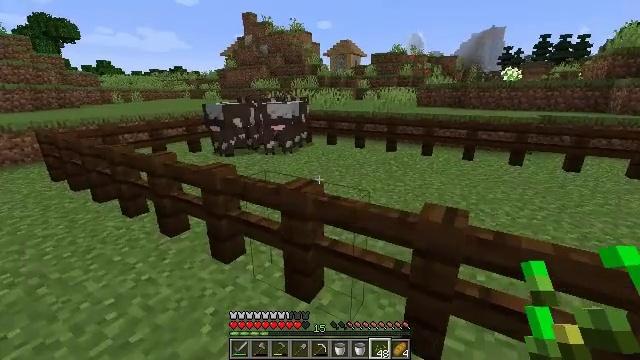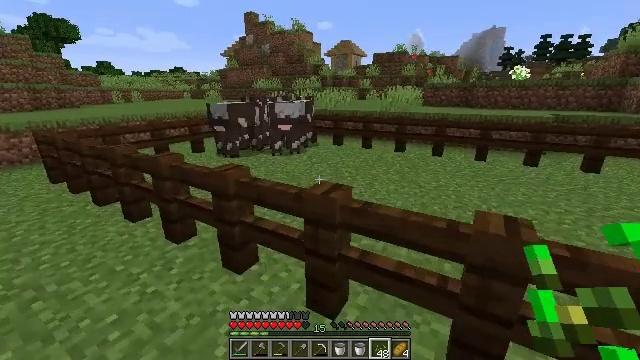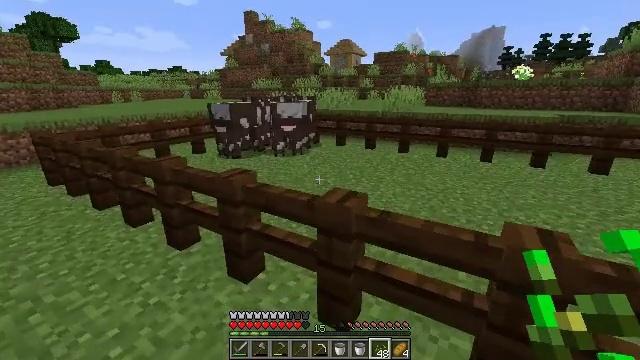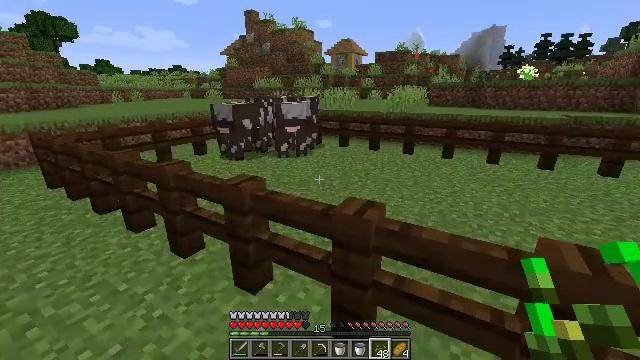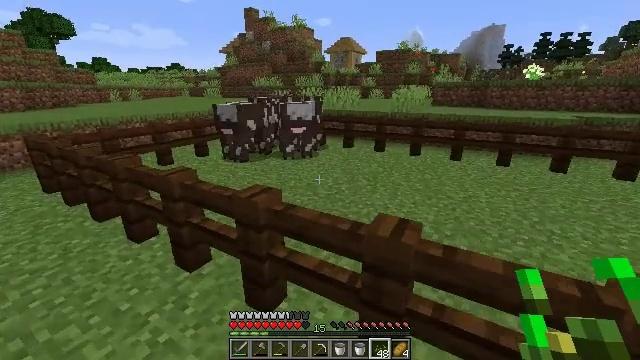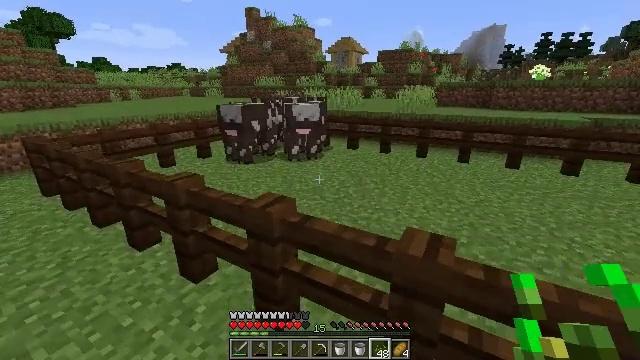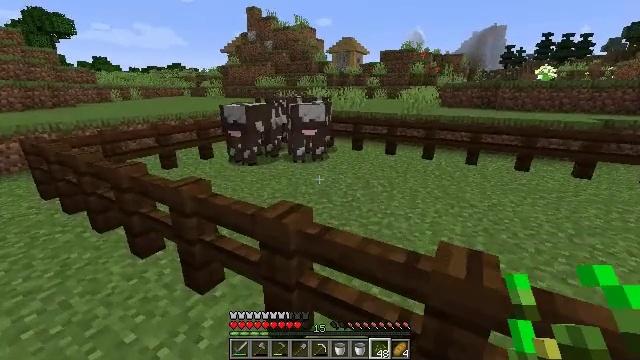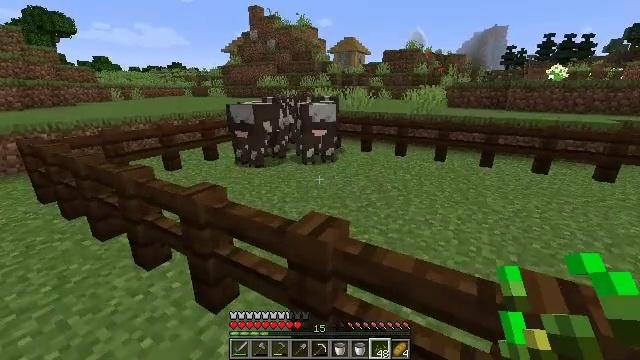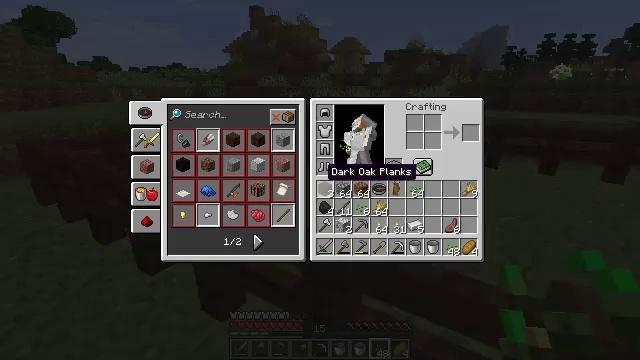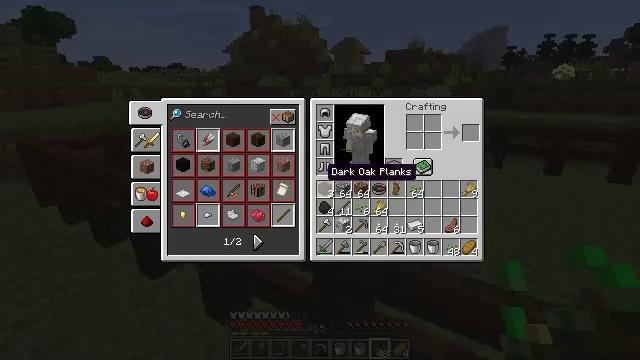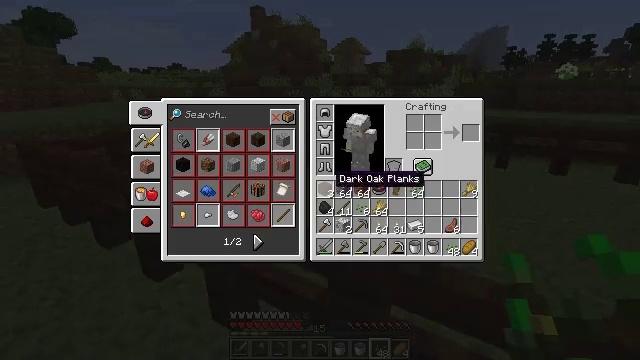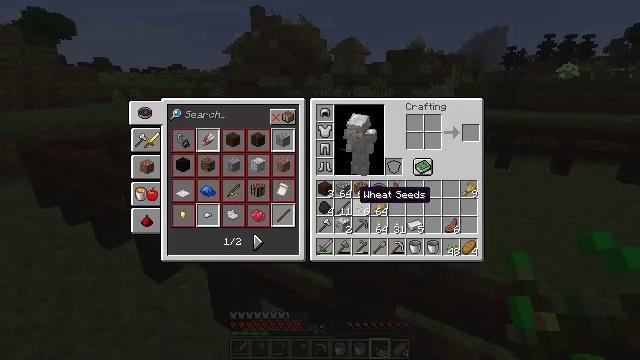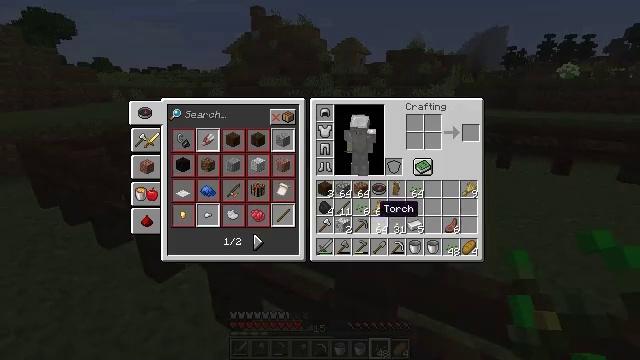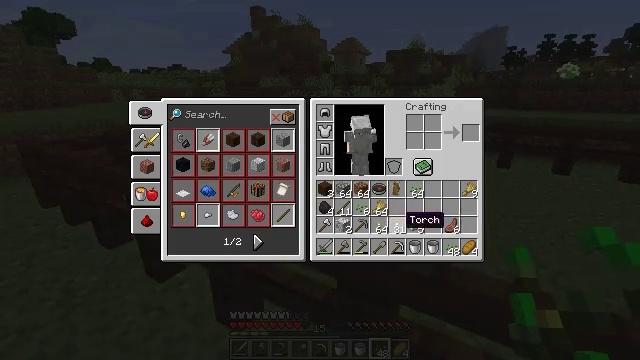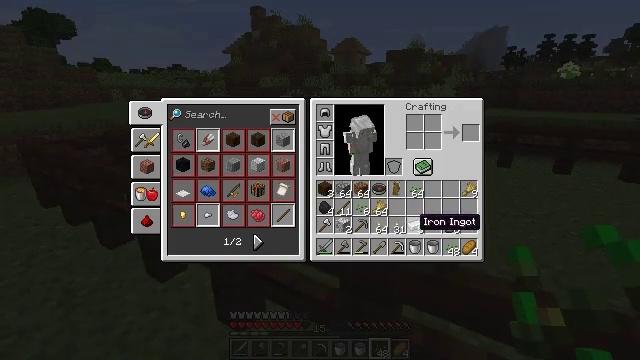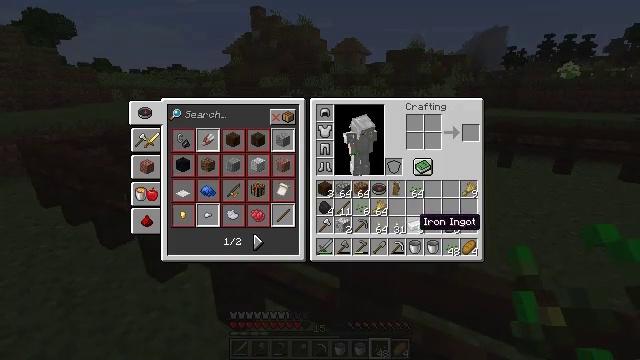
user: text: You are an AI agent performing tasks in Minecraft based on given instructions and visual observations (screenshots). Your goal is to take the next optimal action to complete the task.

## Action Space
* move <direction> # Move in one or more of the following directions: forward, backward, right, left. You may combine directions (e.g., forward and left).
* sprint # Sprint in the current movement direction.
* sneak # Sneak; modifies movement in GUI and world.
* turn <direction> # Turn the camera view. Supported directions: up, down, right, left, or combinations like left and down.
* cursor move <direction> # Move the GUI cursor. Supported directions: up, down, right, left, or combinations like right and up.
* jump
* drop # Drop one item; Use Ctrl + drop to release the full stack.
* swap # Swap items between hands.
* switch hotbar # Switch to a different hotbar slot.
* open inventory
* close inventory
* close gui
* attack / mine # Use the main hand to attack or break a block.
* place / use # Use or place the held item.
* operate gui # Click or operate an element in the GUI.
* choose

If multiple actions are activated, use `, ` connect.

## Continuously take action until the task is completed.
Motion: motion action
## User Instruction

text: Turn wheat into bread at the crafting table.
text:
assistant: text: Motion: move forward and move left
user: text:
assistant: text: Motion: move forward and move left
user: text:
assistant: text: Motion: move forward and move left
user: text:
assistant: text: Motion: move forward and move left
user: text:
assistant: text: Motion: move forward and move left
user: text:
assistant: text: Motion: move forward and move left
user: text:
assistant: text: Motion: move forward and move left
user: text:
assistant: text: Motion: move forward and move left, open inventory
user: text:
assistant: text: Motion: move forward and move left, open inventory
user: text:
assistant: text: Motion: move forward and move left, cursor move right and down, open inventory
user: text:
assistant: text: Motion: move forward and move left, cursor move right and down
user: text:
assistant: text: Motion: move forward and move left, cursor move right and down
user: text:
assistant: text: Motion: move forward and move left, cursor move right and down
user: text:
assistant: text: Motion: move left, cursor move right
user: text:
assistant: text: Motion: no_op
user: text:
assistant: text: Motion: no_op
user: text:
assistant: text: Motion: no_op
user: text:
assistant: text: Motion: no_op
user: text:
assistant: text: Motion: no_op
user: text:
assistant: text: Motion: cursor move right
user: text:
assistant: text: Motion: cursor move right and up
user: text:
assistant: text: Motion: no_op
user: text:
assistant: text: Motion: no_op
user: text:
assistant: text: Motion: no_op
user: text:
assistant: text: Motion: no_op
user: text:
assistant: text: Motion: cursor move left
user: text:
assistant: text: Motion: cursor move left
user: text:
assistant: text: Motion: cursor move left
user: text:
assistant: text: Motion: no_op
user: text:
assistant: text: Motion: cursor move left